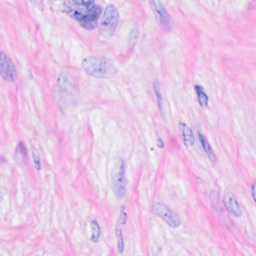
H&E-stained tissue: Breast